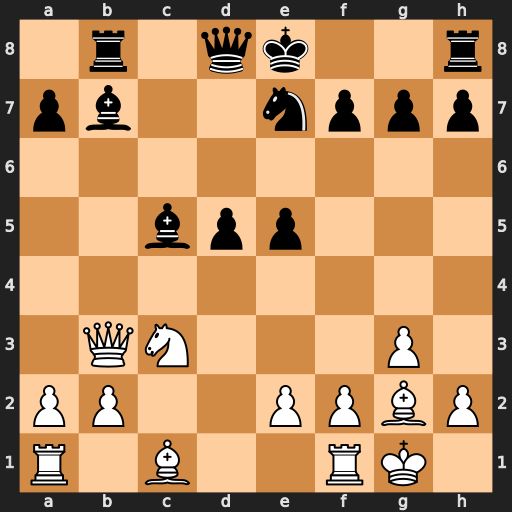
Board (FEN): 1r1qk2r/pb2nppp/8/2bpp3/8/1QN3P1/PP2PPBP/R1B2RK1
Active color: w
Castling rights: k
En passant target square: -
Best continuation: Qb5+ Qd7 Qxc5